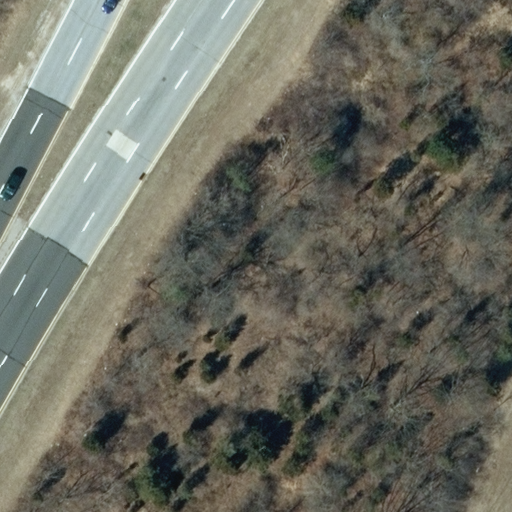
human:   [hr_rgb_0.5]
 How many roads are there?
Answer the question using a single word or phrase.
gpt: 2

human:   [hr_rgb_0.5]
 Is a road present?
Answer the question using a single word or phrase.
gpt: yes

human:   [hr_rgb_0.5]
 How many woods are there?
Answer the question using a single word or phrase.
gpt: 1

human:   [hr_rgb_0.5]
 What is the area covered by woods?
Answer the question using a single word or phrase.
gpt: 6505m2

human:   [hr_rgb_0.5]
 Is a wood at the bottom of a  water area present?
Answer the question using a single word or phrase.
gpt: no

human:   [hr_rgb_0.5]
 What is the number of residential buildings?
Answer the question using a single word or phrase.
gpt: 0

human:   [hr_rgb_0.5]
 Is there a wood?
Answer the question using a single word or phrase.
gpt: yes

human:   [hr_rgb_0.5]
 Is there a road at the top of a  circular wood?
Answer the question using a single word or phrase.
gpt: no

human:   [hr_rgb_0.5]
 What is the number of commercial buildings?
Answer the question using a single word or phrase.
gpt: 0

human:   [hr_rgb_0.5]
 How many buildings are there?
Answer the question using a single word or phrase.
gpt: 0

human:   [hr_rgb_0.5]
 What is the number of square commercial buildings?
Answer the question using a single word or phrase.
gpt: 0

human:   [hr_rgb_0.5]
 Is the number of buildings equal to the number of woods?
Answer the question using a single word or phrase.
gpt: no

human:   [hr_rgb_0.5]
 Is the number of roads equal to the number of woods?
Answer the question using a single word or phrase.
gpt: no

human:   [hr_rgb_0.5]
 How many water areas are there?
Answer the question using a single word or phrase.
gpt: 0

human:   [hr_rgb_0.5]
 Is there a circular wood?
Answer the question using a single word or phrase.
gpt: no

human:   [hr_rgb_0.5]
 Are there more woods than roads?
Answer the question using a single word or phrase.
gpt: no

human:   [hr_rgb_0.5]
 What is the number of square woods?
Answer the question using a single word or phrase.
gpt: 0

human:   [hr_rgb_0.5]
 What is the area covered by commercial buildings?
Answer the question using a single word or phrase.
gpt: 0m2

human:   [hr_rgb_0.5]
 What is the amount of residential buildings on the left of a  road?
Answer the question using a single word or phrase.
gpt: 0

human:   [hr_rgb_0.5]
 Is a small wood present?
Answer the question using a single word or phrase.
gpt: no

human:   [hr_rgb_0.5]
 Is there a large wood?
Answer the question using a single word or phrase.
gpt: yes

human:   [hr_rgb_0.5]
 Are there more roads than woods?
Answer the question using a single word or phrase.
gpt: yes

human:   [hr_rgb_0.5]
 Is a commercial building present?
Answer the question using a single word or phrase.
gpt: no

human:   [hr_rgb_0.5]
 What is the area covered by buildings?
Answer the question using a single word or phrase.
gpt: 0m2

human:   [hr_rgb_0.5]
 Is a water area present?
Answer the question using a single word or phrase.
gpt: no

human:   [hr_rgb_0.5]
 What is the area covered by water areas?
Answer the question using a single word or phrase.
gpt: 0m2

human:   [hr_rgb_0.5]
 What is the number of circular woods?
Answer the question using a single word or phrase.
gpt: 0

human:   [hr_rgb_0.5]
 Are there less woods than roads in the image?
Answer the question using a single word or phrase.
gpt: yes

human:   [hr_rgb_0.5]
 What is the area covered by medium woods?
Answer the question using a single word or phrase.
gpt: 0m2

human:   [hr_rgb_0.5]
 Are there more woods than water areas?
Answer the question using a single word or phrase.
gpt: yes

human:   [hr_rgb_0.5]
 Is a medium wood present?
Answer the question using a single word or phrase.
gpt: no

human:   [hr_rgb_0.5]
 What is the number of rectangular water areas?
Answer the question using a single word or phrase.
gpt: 0

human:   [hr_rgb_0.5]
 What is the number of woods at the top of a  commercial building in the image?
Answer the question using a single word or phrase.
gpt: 0

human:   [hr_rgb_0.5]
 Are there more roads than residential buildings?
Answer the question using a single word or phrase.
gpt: yes

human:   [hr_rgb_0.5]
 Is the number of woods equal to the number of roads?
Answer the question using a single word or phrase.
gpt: no

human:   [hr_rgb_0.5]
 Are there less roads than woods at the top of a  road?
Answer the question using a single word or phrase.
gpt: no

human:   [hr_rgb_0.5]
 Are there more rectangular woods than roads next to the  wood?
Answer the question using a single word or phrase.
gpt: no

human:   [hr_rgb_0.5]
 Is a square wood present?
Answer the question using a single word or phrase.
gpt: no

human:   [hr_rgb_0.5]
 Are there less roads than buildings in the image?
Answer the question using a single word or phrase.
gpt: no

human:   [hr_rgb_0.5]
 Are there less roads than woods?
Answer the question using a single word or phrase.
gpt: no

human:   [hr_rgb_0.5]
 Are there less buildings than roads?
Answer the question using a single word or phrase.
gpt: yes

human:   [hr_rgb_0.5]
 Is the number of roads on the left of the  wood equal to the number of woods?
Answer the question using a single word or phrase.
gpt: no

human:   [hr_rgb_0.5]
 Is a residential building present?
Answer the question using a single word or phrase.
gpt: no

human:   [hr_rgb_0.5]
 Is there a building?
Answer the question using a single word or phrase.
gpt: no

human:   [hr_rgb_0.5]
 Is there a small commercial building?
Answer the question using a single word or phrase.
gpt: no

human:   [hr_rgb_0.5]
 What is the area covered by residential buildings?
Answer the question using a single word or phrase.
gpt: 0m2

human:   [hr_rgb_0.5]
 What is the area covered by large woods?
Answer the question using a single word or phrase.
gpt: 6505m2

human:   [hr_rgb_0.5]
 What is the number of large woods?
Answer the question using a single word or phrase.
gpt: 1

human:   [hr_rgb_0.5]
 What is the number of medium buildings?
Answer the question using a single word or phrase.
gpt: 0

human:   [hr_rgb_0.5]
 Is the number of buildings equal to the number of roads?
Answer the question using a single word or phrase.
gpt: no

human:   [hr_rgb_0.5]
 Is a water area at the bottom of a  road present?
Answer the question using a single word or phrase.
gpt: no

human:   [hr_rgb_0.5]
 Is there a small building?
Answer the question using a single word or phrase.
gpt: no

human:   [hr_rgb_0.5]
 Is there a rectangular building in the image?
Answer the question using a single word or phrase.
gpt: no

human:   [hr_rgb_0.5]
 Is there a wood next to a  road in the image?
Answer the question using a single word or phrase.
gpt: yes

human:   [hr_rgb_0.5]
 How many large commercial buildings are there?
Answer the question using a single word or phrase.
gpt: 0

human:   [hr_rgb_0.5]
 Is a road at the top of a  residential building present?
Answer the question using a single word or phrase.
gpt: no

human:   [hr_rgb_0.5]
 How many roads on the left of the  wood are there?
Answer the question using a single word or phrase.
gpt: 2

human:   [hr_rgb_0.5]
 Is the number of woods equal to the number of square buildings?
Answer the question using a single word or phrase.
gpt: no

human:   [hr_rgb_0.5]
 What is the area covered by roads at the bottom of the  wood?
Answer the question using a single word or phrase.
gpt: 0m2

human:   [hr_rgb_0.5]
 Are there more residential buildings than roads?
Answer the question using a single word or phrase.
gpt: no

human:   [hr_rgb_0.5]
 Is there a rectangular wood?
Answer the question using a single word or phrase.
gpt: yes

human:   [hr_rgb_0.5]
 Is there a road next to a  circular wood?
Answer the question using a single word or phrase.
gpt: no

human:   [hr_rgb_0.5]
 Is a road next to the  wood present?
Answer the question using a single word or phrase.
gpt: yes

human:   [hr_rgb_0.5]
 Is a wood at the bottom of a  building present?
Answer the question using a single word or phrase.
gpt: no